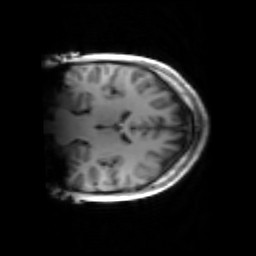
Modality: inplaneT1
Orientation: coronal
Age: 22
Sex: male
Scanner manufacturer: siemens
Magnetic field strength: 3 T
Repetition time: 1.2 s
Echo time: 0.00251 s